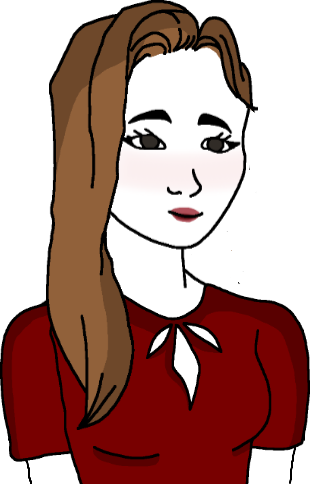
Label: 5_Doomer_Girl